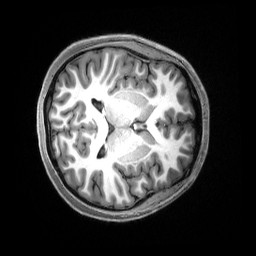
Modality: T1w
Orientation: axial
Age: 19
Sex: female
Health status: healthy
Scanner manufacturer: siemens
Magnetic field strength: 3 T
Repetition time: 2.5 s
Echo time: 0.00222 s